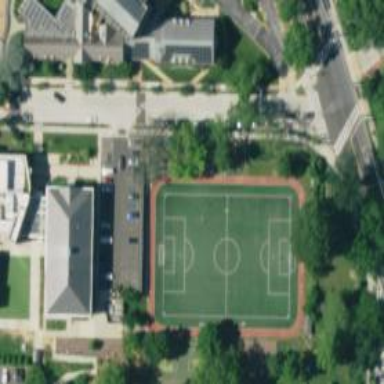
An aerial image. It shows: Sports center with focus on soccer.